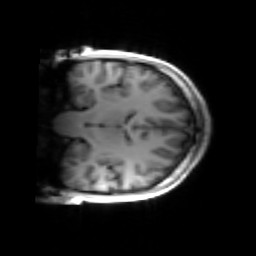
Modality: inplaneT1
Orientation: coronal
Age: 22
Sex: male
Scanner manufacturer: siemens
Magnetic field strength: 3 T
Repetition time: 1.2 s
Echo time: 0.00251 s